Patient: sex F, age 34
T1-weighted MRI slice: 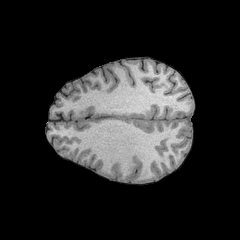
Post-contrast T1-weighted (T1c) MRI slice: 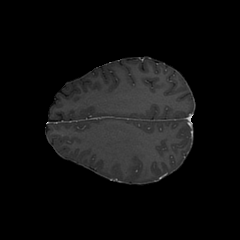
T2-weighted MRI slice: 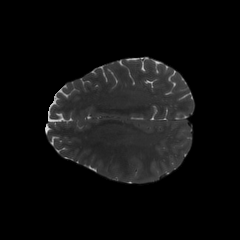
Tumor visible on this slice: no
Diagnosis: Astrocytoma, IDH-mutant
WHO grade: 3